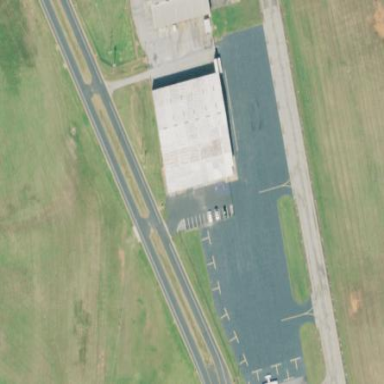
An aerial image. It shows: Apron at the airport.